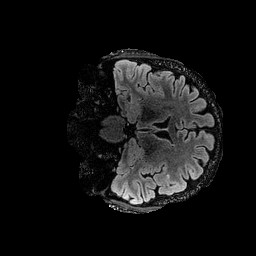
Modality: FLAIR
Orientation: coronal
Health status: ill
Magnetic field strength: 3 T